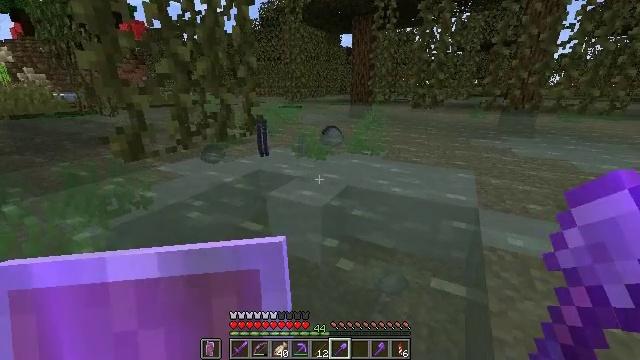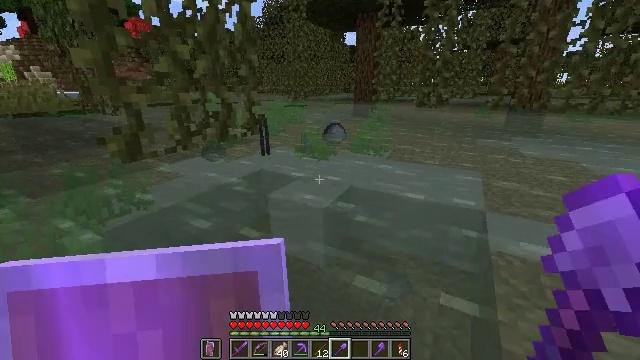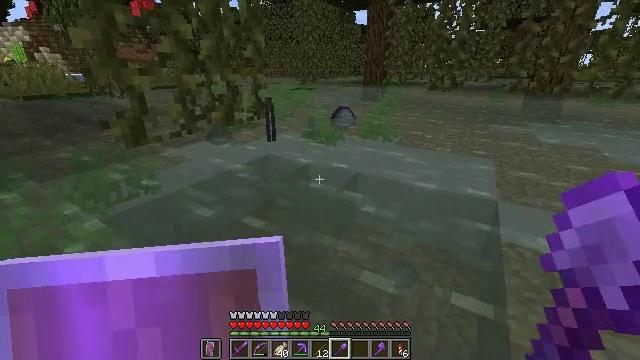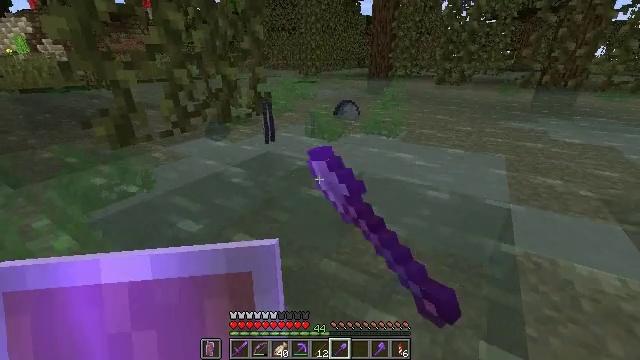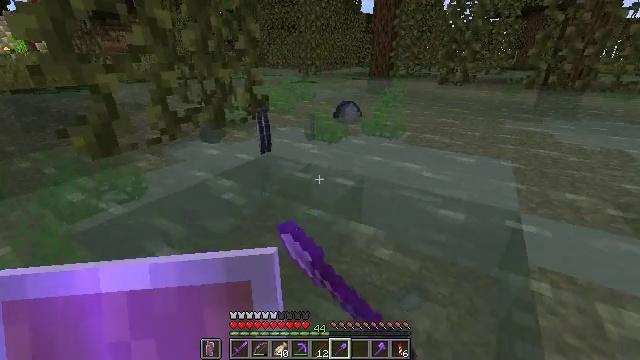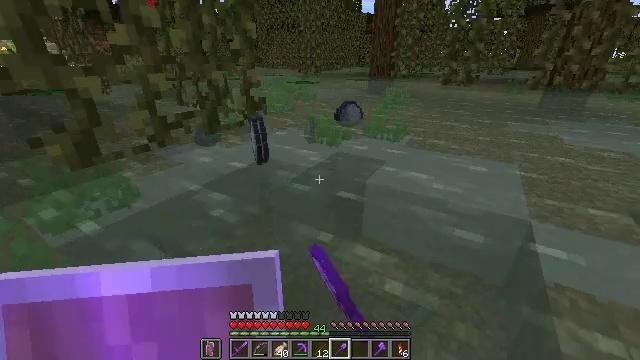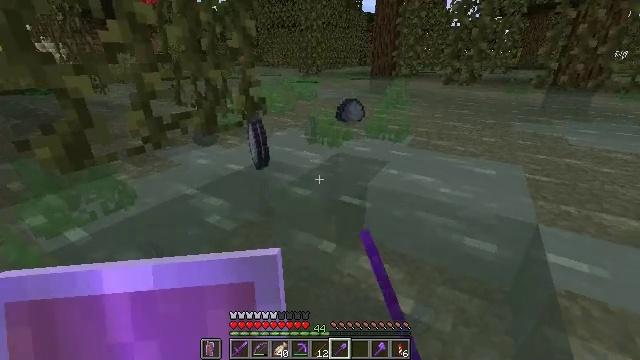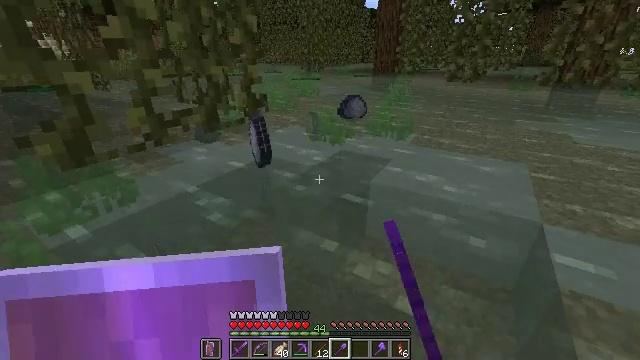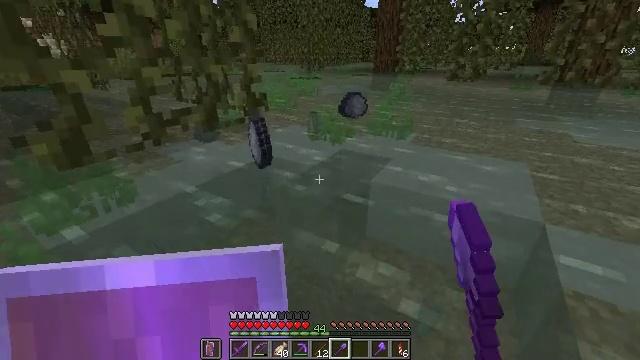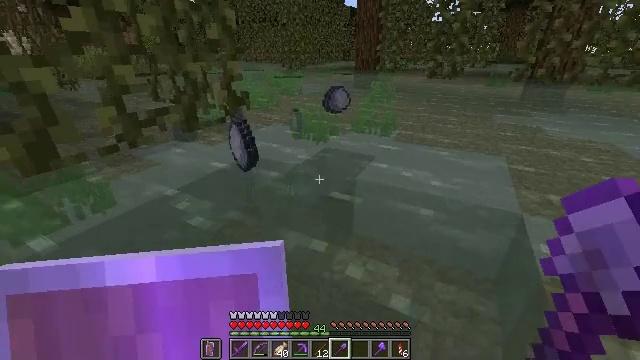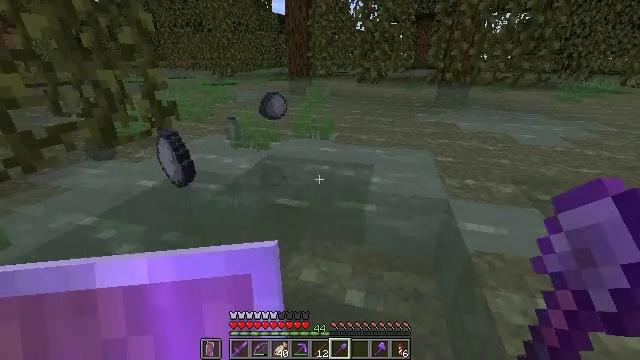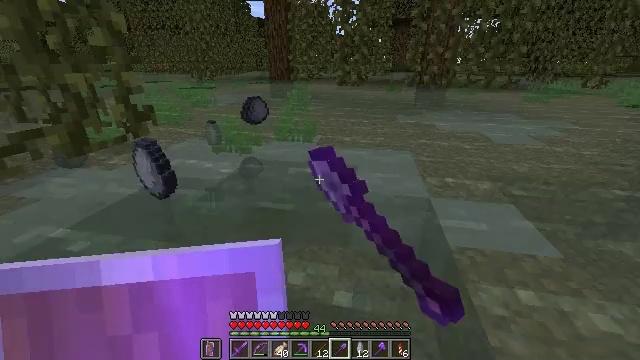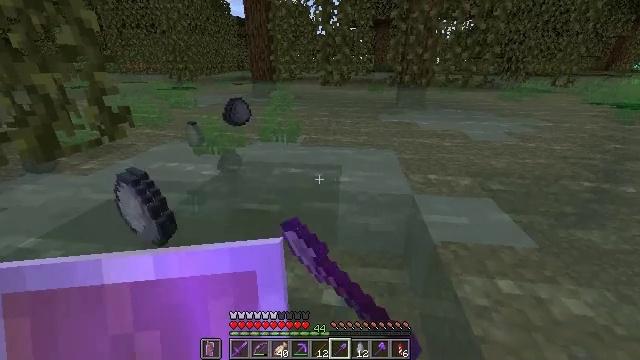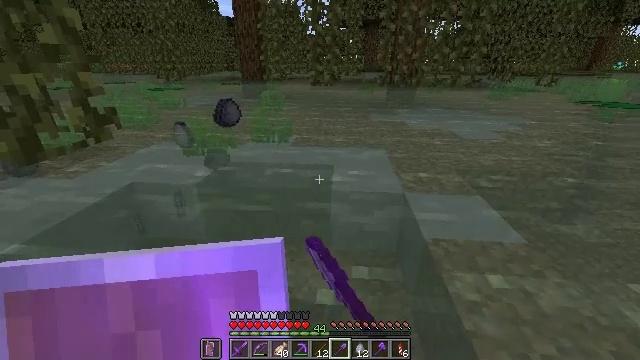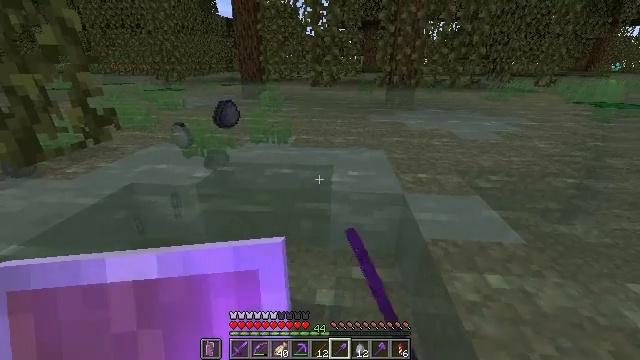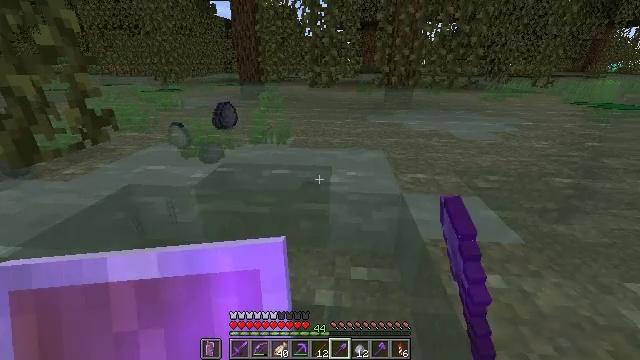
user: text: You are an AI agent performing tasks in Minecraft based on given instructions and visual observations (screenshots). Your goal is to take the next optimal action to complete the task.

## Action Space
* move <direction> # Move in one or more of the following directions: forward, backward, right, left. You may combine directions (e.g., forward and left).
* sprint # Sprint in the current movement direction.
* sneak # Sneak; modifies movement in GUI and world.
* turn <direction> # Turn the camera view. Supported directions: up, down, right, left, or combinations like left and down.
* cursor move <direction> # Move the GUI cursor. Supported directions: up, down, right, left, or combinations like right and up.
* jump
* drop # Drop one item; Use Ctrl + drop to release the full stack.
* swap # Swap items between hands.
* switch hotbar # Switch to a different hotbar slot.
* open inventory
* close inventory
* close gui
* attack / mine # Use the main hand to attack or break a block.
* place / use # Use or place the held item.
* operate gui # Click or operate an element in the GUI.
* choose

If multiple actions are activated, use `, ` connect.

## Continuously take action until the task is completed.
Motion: motion action
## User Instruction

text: Gather clay blocks.
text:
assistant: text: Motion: move forward, attack / mine
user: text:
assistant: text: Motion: move forward, turn left and down, attack / mine
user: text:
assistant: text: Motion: move forward, turn down, attack / mine
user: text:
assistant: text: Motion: move forward, attack / mine
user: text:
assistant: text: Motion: attack / mine
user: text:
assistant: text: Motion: attack / mine
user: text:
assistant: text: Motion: attack / mine
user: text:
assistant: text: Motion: attack / mine
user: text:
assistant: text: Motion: turn right, attack / mine
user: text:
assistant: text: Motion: turn right and up, attack / mine
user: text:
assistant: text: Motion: turn right, attack / mine
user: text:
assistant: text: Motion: turn right, attack / mine
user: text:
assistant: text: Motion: turn right, attack / mine
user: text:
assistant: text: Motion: no_op
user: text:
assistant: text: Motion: no_op
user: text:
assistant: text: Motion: no_op
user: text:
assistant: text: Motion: no_op
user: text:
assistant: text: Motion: no_op
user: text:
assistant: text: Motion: no_op
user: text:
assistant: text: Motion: no_op
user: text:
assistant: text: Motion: no_op
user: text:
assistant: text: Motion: no_op
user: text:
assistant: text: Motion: no_op
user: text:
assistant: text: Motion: move right
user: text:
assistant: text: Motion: move right
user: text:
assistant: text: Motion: move forward and move right, turn left
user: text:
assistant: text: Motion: move forward, turn left
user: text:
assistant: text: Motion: move forward, turn left
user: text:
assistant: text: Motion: move forward
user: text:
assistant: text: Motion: move forward, turn left